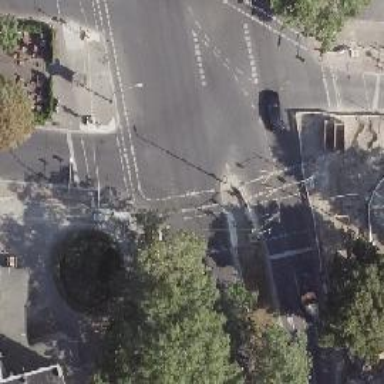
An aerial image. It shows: Secondary road with asphalt surface. There is cycle track on the right side of the road.